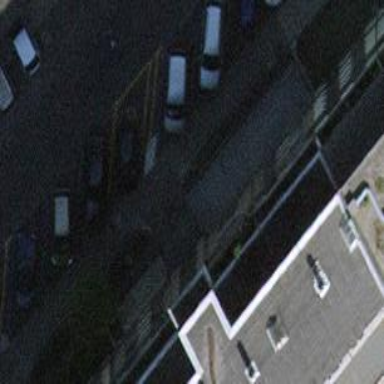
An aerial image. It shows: View of roof of building.